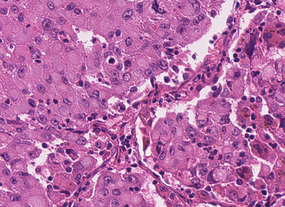
Tumor epithelial tissue: yes
Tumor-associated stroma tissue: yes
Normal tissue: no